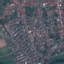
Label: Residential